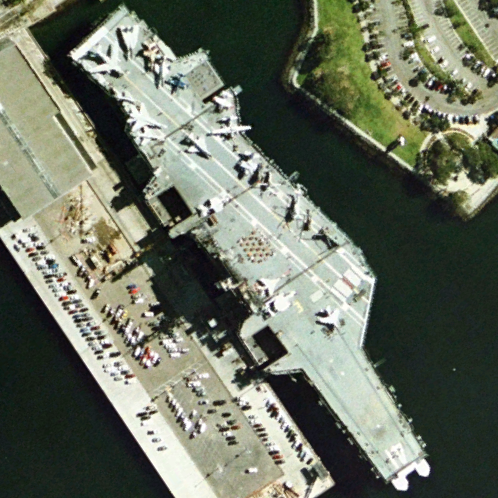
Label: Midway-class_aircraft_carrier